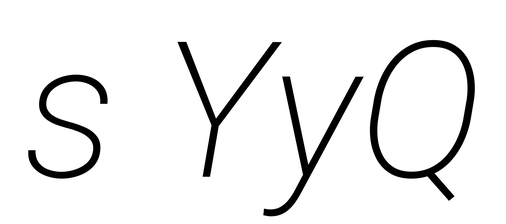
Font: Roboto-Italic_ExtraLight_Italic